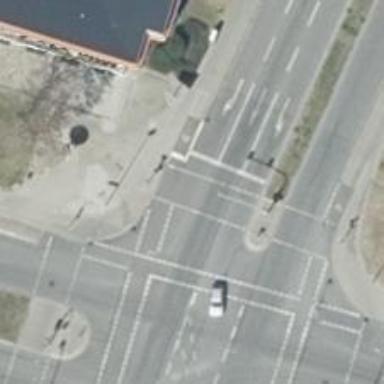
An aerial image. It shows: Traffic signals at road crossing.